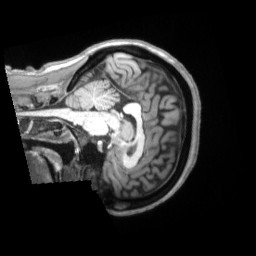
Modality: T1w
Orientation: sagittal
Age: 49
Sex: female
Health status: ill
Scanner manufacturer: siemens
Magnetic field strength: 3 T
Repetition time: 2.2 s
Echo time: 0.00157 s